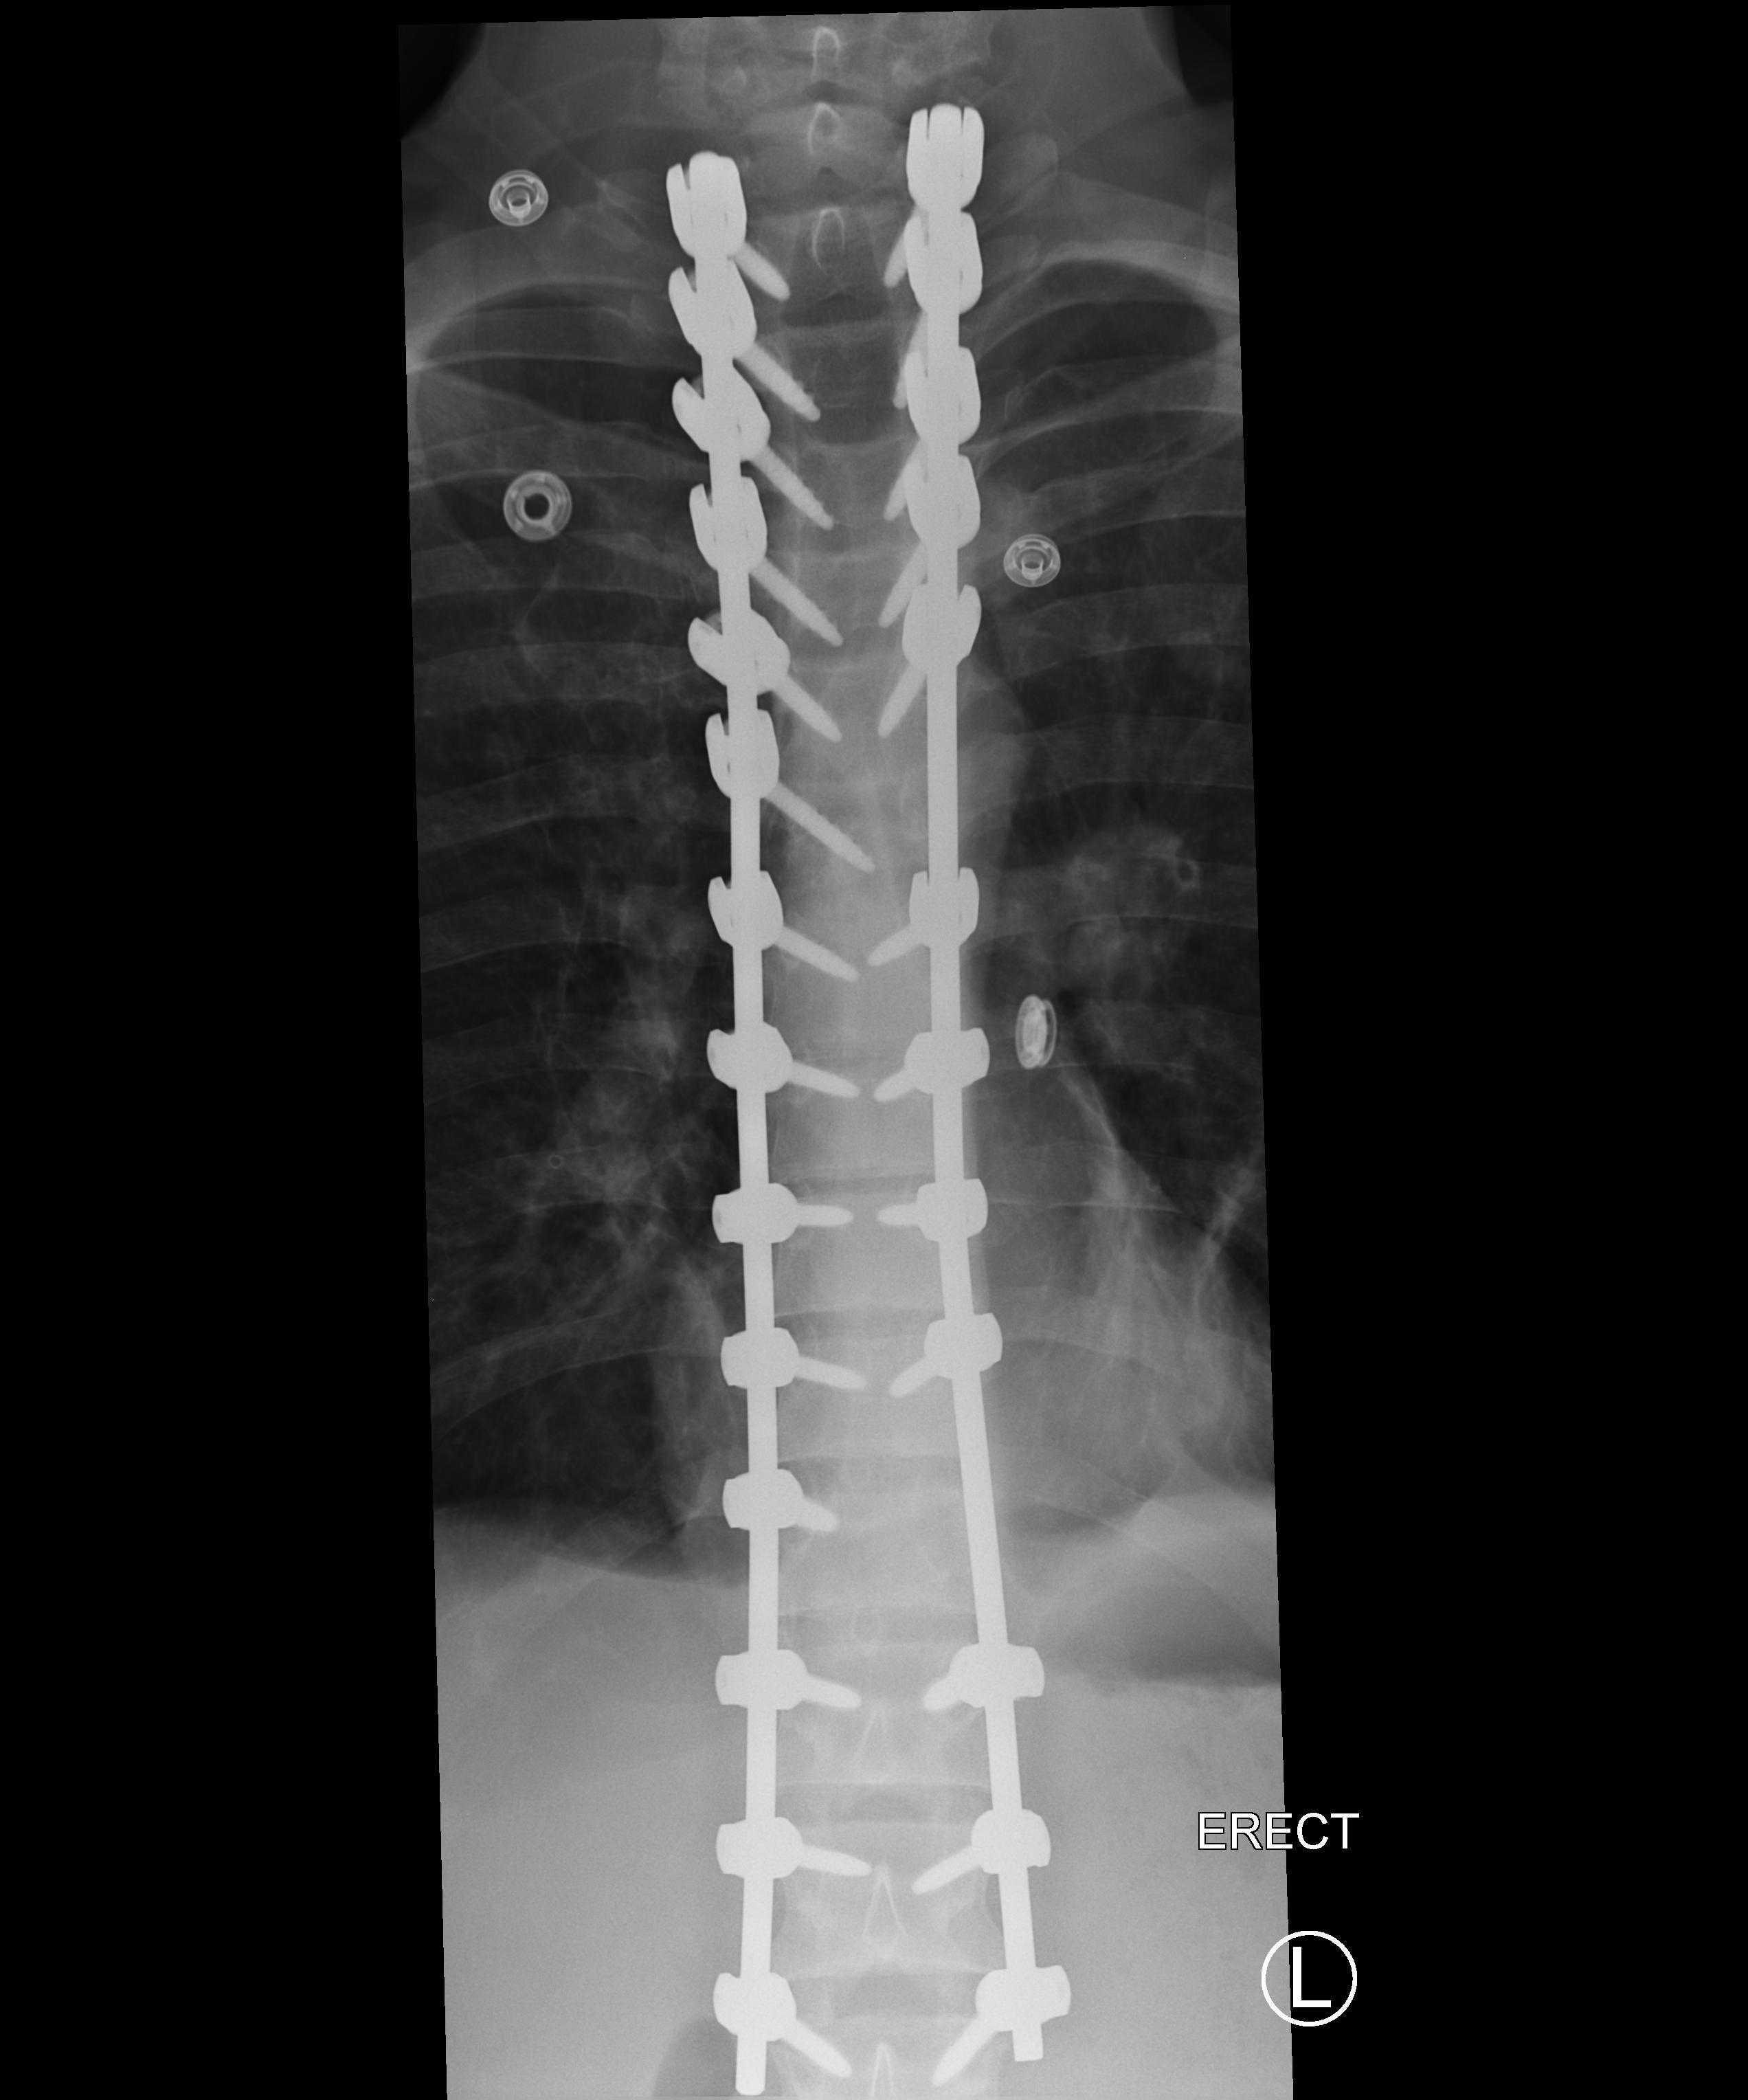
View: AP
Implant manufacturer: medtronic solera